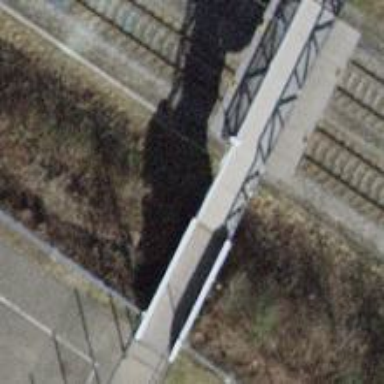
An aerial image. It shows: Footway bridge.